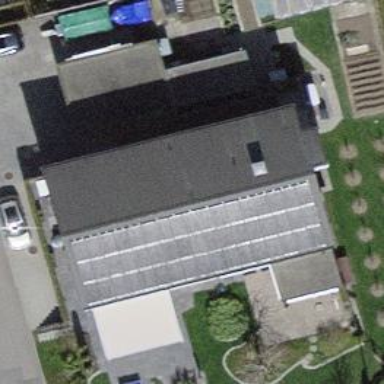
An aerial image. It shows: Solar power generator utilizing photovoltaic technology with solar photovoltaic panels.